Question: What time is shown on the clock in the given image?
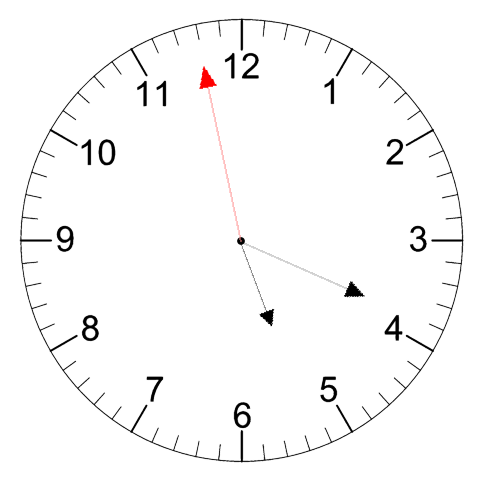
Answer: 05:18:58